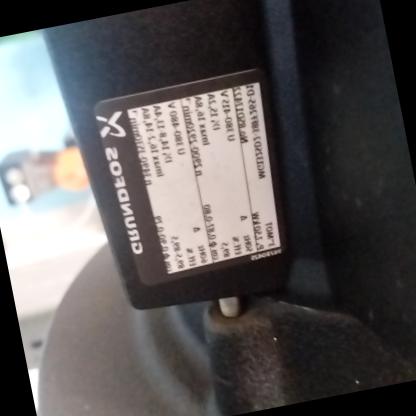
Klasa: tabliczka-znamionowa